Interaction volume radius: 10 \u00c5
Interaction volume height: 10 \u00c5
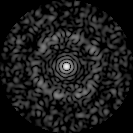
Disorder parameter: 0.8167